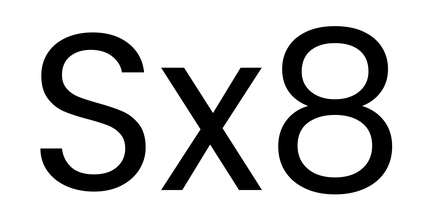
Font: Poppins-Regular